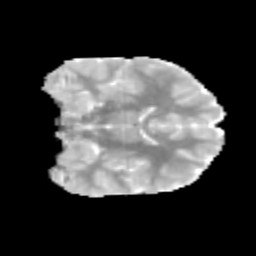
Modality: MD
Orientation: coronal
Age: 10
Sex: male
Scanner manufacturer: siemens
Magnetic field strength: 3 T
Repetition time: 3.8 s
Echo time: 0.07 s